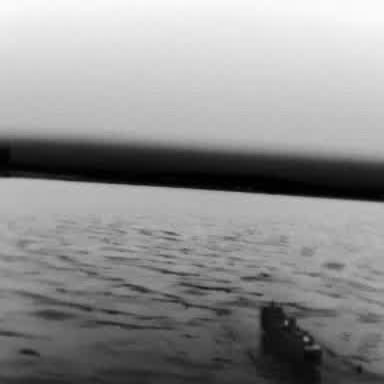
There is a container_ship in the infrared image.